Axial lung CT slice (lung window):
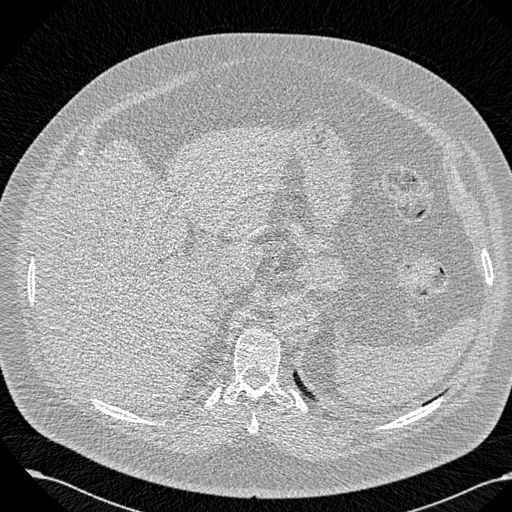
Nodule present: no